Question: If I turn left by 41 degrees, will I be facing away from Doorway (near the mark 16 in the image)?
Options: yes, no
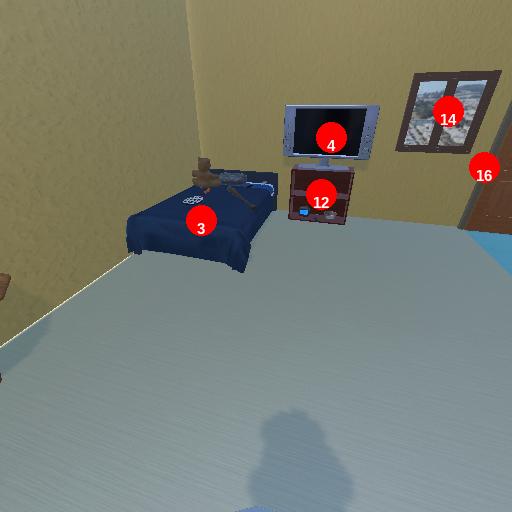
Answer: yes